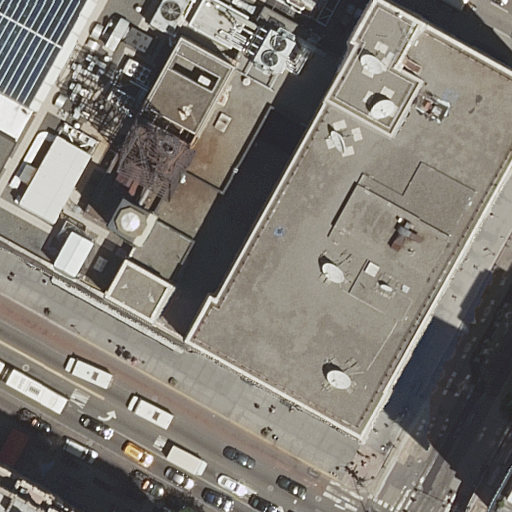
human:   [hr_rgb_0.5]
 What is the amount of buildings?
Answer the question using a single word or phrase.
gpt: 5

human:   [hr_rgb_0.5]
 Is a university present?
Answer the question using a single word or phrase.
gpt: yes

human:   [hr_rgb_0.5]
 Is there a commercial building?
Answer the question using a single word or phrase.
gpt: no

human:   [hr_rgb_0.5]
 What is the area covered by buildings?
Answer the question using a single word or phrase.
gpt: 6639m2

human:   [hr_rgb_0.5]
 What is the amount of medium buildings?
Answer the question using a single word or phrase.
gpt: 0

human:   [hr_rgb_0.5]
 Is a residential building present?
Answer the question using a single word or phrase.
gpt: yes

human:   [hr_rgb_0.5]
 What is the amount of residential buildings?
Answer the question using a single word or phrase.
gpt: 5

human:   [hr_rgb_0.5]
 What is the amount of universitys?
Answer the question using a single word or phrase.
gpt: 1

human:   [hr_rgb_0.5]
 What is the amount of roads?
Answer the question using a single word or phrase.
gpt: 4

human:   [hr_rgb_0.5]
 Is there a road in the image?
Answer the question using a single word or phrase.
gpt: yes

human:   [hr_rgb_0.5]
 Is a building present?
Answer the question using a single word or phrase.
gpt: yes

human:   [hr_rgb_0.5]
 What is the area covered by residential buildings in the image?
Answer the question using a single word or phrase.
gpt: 6639m2

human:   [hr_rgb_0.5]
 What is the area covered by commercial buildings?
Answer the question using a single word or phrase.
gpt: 0m2

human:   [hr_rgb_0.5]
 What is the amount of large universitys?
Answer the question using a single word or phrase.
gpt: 1

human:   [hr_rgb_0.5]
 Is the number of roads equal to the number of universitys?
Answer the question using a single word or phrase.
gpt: no

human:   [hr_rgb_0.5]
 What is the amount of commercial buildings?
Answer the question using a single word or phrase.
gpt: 0

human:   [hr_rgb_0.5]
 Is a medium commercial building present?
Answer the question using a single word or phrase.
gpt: no

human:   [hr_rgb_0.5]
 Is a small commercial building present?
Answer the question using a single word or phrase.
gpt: no

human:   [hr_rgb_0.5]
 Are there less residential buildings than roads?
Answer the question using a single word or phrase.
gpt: no

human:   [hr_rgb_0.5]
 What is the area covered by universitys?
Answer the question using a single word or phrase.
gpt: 3436m2

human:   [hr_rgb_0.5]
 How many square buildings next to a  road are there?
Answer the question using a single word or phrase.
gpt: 0

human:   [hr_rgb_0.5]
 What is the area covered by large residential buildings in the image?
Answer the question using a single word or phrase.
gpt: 6566m2

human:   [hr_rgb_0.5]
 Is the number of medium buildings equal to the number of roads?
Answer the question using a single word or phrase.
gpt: no

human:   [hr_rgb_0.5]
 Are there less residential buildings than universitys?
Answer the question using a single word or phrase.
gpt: no

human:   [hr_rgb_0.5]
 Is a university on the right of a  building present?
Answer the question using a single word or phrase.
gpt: no

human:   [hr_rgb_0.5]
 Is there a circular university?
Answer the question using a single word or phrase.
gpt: no

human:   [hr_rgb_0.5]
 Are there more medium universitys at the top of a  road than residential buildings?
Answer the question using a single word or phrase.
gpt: no

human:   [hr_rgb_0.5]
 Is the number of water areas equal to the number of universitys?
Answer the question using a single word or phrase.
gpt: no

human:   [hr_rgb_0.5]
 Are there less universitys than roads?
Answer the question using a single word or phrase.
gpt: yes

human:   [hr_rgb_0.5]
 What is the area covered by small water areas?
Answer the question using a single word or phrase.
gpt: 0m2

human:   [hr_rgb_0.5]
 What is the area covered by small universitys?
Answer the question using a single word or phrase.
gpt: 0m2

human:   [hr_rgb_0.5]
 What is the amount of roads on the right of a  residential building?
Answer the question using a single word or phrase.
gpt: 3

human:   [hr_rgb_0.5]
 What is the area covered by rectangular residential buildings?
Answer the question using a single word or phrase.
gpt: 3508m2

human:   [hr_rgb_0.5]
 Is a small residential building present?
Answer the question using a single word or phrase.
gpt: yes

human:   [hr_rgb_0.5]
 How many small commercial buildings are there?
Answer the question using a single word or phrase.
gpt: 0

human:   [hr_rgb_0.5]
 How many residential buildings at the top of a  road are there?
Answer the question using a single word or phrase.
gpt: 2

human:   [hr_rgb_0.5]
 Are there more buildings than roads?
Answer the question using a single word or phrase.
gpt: yes

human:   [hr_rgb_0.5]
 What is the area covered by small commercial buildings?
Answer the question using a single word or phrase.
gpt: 0m2

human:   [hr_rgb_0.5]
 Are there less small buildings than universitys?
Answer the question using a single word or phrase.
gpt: no

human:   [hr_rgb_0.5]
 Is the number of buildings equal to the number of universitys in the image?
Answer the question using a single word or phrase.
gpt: no

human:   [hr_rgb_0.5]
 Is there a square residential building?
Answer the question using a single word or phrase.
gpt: no

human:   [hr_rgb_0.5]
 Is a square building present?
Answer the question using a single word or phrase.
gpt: no

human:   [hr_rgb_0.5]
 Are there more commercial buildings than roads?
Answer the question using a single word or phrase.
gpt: no

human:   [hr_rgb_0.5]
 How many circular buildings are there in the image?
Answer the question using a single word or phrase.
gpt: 0

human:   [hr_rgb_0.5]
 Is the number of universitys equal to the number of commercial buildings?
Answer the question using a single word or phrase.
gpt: no

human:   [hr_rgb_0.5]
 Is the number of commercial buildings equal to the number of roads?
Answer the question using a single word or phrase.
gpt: no

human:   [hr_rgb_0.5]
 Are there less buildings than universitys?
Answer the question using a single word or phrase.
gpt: no

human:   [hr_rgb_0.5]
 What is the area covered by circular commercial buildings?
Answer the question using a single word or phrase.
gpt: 0m2

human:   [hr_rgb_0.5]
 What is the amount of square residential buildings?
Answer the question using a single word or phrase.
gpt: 0

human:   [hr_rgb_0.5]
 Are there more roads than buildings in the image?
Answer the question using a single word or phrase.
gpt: no

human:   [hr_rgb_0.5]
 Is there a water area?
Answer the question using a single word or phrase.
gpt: no

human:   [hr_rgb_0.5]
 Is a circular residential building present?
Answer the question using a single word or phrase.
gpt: no

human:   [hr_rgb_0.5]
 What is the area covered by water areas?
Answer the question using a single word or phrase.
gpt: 0m2

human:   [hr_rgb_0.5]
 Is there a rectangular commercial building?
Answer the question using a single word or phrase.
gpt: no

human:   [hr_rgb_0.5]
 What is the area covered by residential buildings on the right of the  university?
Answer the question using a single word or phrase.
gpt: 6m2

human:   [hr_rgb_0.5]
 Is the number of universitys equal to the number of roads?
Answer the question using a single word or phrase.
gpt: no

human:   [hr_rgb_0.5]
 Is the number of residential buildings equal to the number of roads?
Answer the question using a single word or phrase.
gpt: no

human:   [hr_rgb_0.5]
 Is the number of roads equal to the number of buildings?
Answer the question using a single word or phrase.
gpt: no

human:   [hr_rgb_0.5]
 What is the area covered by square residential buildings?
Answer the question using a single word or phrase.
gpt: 0m2

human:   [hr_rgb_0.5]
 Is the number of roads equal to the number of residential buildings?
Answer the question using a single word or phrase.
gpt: no

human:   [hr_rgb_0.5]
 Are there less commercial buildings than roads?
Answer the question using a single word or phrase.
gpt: yes

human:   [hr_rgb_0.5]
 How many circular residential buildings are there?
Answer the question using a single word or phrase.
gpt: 0

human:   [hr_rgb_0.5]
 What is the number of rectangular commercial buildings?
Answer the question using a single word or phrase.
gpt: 0

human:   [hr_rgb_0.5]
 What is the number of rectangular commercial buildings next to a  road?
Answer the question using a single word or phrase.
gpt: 0